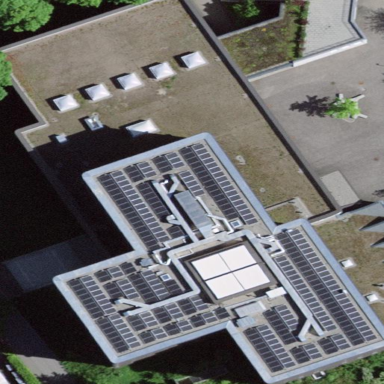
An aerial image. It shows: School building.